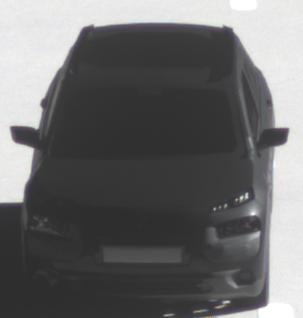
Make: Citroen
Model: C4 Cactus PureTech 75
Detailed model: C4 Cactus
Model produced from: 2014/09
Model produced until: 2015/03
Doors: 5
Color: black
Road condition: dry road
Daytime: morning or afternoon
Contrast: high contrast